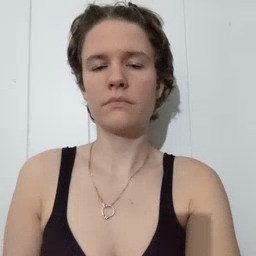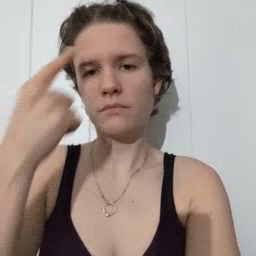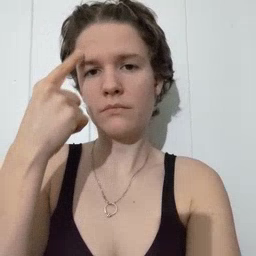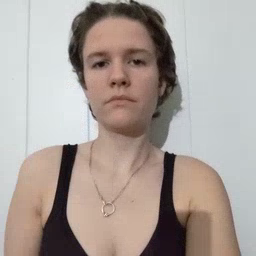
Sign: think